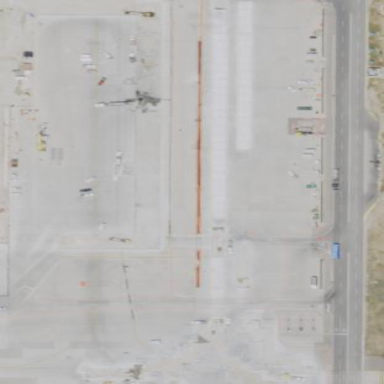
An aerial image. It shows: Apron at the airport.